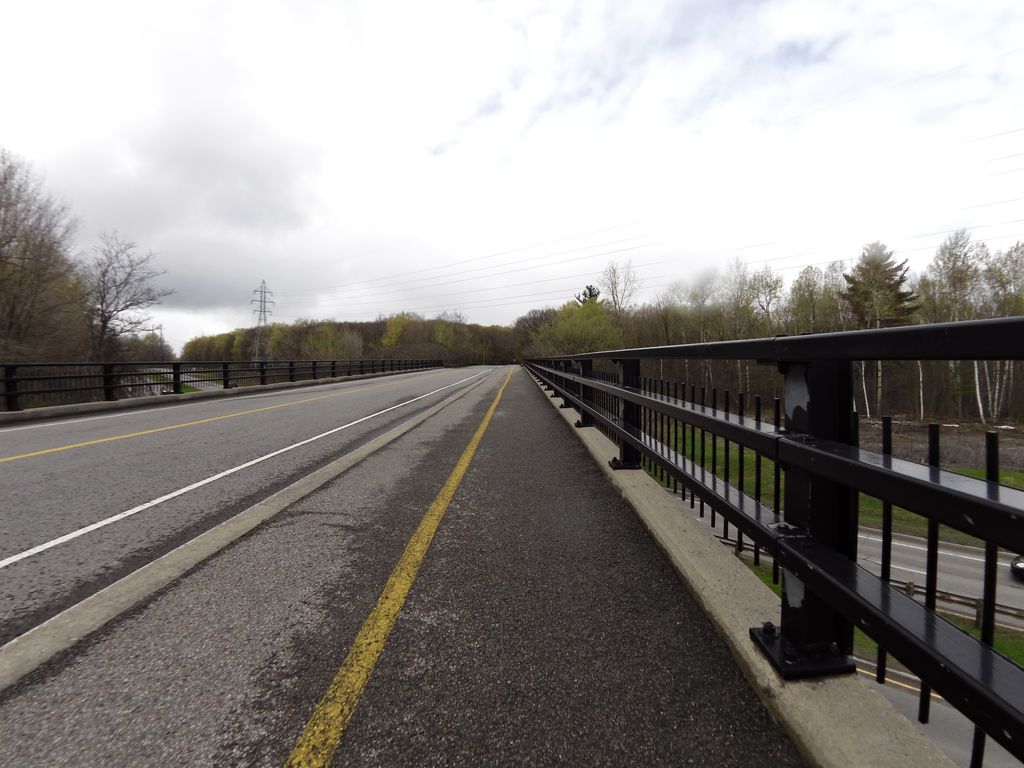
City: ottawa-gatineau